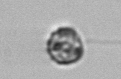
Label: coccolithophorid